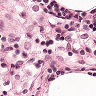
Metastatic tissue present: no